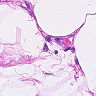
Metastatic tissue present: no